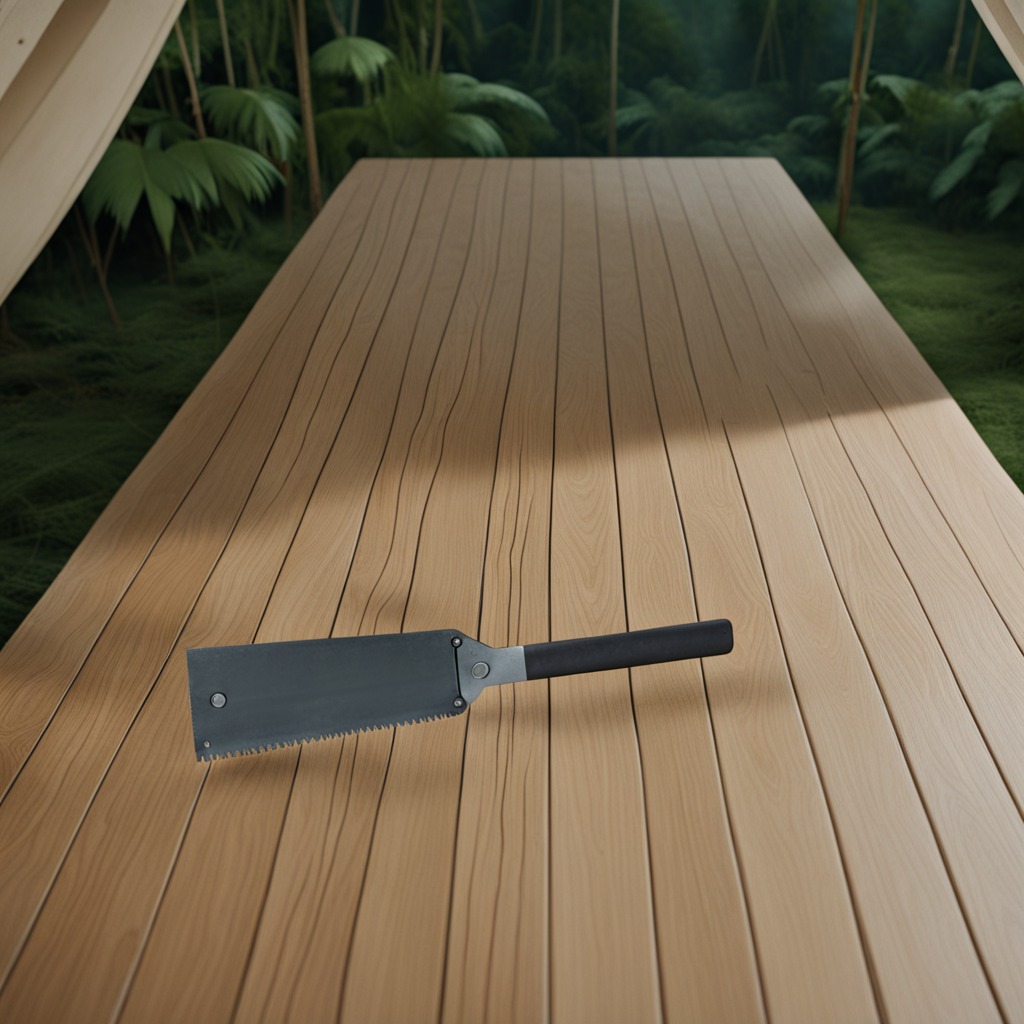
A metal saw is lying on a wooden table inside a jungle field workshop tent.